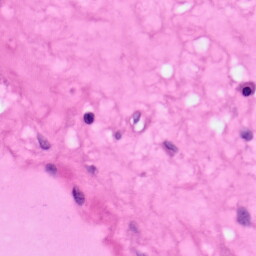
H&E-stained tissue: Pancreatic